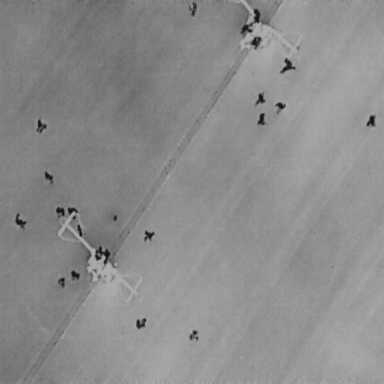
There are 23 People in the infrared image.